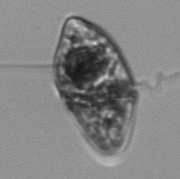
Label: Gyrodinium